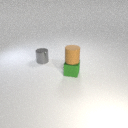
small gray metal cylinder to the left of small green metal cube